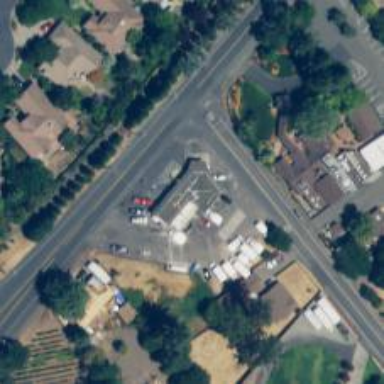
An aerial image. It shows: Convenience shop.